Question: My C# code is working with an OLE database. Within a table titled I save a picture value in bytes via a WinForm. That being said, I have another form that is supposed to allow users to update the table's values including .

I am trying to use the following code to update user changes back into the table.
'''
private void btnSaveChanges_Click(object sender, EventArgs e)
{
OleDbConnection oleDbConn = new OleDbConnection(@"Provider=Microsoft.ACE.OLEDB.12.0;Data Source=HesabKetab.accdb;Persist Security Info=False");
OleDbCommand oleDbCmd = new OleDbCommand("UPDATE ProjectParty SET title=@title, manager=@manager, tel=@tel, mobile=@mobile, address=@address, picture=@picture "
+ "WHERE ID=@id",oleDbConn);
//add parameters
oleDbCmd.Parameters.AddWithValue("@title", txtInstTitle.Text);
oleDbCmd.Parameters.AddWithValue("@manager", txtInstManager.Text);
oleDbCmd.Parameters.AddWithValue("@tel", txtOfficePhone.Text);
oleDbCmd.Parameters.AddWithValue("@mobile", txtMobileNo.Text);
oleDbCmd.Parameters.AddWithValue("@address", txtAddress.Text);
oleDbCmd.Parameters.AddWithValue("@id", Convert.ToInt32(comboInstID.SelectedValue.ToString()));
byte[] picByte = null;
if(pictureBoxInstLogo.Image!=DBNull.Value){
picByte= (byte[])pictureBoxInstLogo.Image;
}
oleDbCmd.Parameters.AddWithValue("@picture", picByte);
try
{
oleDbConn.Open();
oleDbCmd.ExecuteNonQuery();
}
catch (Exception ex) { MessageBox.Show(ex.Message, "khTy dytbys", MessageBoxButtons.OK, MessageBoxIcon.Exclamation); }
}
'''
I am getting syntax errors,
> Operator != cannot be applied to operands of type System.Drawing.Image and System.DBNull.
and
> Cannot implicitly convert System.Drawing.Image to byte[].
How should I check if a pictureBox has an image and , if so, save its content back into the database?
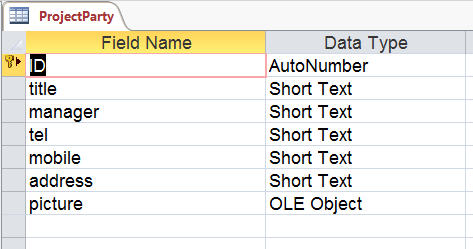
Answer: '''
pictureBoxInstLogo.Image != null
'''
this will check if the picturebox has an image or not,
if it does have an image, you need to convert the image to bytes using the locacation;
'''
picByte = System.IO.File.ReadAllBytes(pictureBoxInstLogo.ImageLocation)
'''